Question: I'm applying the same basic conditional formatting rule to rows in excel but the rules are not working consistently. Specifically, I'm trying to change the color of the entire row based on the text contents of a cell in column Q. My rule is working for certain words/colors but not for others (please see image), even though the conditional formatting rule is the same.

The formulas for the rules are:
'''
=$Q3="Withdrew" (Fill cell with grey) (applies to: 'Sheetname'!$3:$499999)
=$Q3="Complete" (Fill cell with yellow, dark yellow text) (applies to: 'Sheetname'!$3:$499999)
=$Q3="Lost to follow-up" (Fill cell with light red) (applies to: 'Sheetname'!$3:$499999)
=$Q3="Randomized" (Fill cell with light green) (applies to: 'Sheetname'!$3:$499999)
=$Q3="Introductory module complete" (Fill cell with green) (applies to: 'Sheetname'!$3:$499999)
'''
The last three rules are working fine (red and green fills) but the first two (grey and yellow) remain without a background fill even when the cells contain "Withdrew" and "Complete". I've checked spellings and that the cells addresses are correct.
Would appreciate any help! The attached image makes things a lot clearer, if you get a chance to look. Thank you!
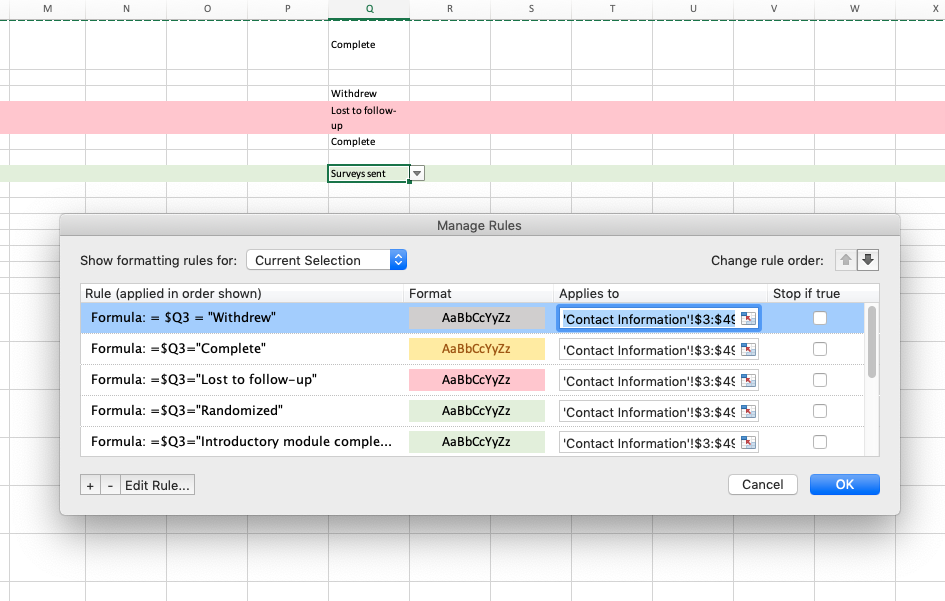
Answer: most likely, the values in the cells are not meeting the conditions. Leading or trailing blanks or other invisible characters can do that.
To troubleshoot, use a worksheet formula to see if '=Q3="Complete"' returns TRUE or FALSE and copy that formula down your rows. That way you can find erroneous entries.